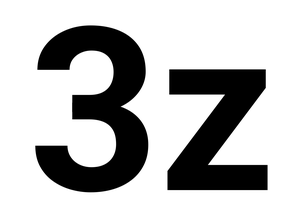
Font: Roboto_Bold